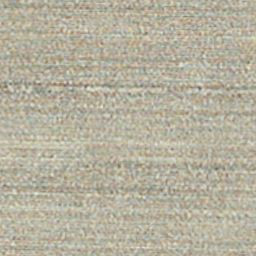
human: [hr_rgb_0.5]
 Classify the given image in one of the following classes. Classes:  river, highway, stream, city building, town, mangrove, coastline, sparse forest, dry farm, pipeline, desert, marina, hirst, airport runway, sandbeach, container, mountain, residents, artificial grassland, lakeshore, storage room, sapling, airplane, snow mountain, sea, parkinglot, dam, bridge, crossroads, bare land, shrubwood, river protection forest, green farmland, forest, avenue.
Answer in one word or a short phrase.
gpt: dry farm